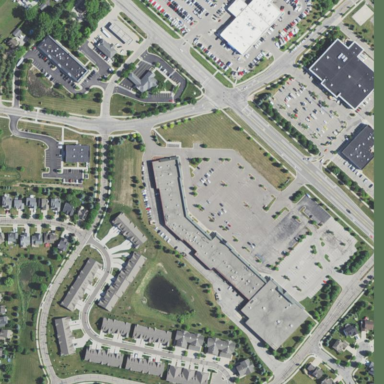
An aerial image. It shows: Retail area.